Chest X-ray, AP view. Patient: 22 years old, sex M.
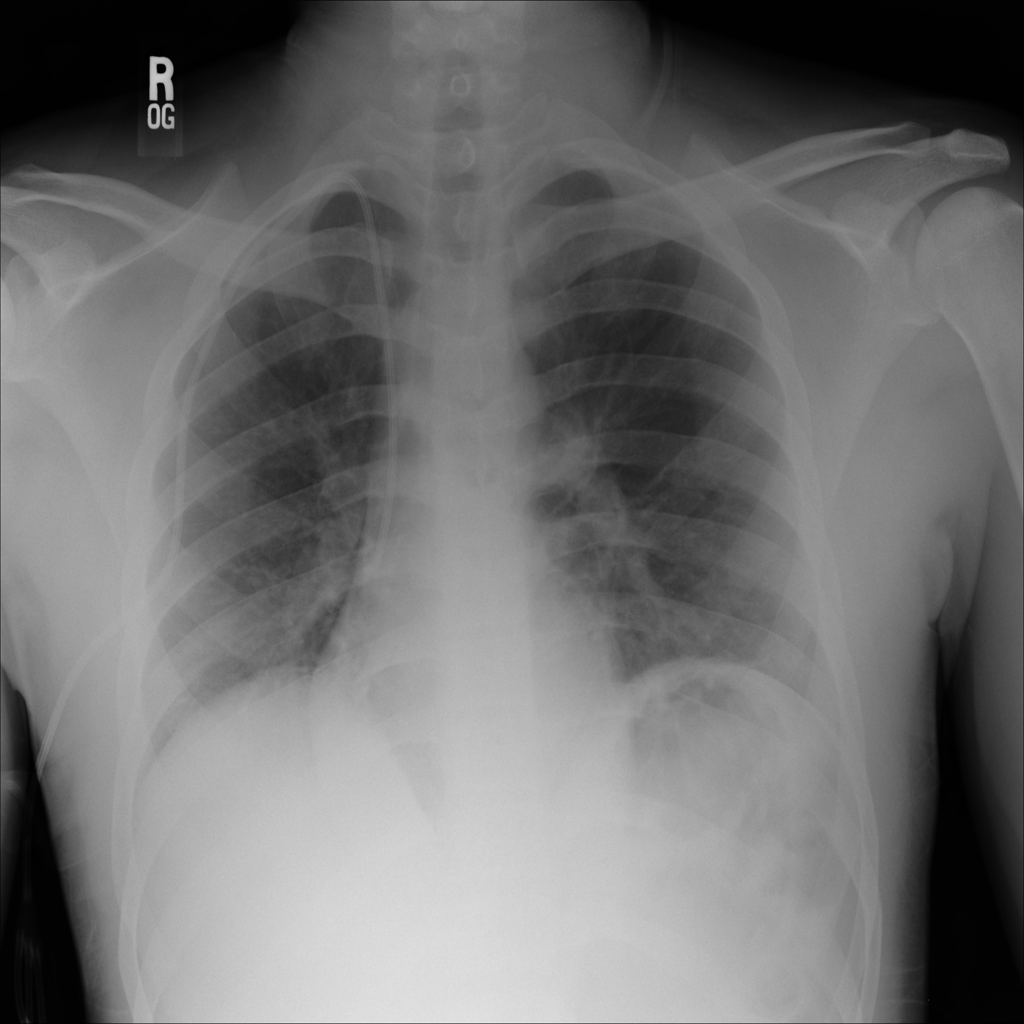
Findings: No Finding